Aerial crown-view tile of a tropical tree (Barro Colorado Island, Panama), acquired 20250616:
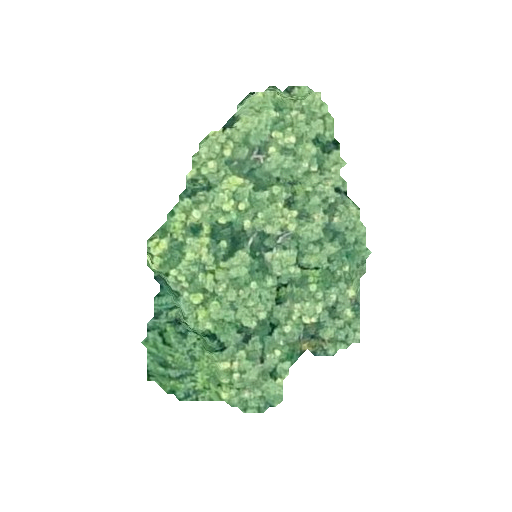
Species: Lonchocarpus heptaphyllus
GBIF accepted scientific name: Lonchocarpus heptaphyllus
Crown area: 75.345 m²